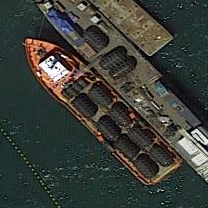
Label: civil